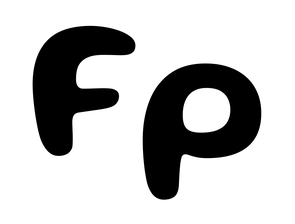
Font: Gluten_SemiBold